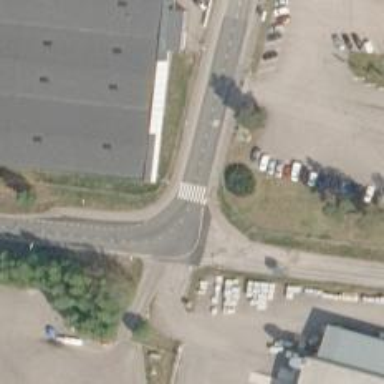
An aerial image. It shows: Crossing on asphalt cycleway.